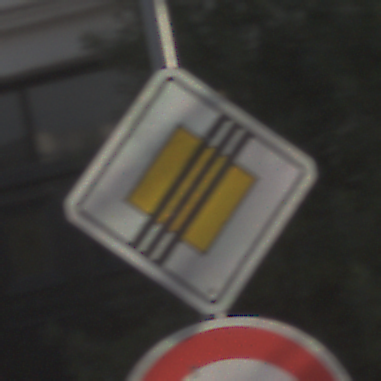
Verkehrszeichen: EndeVorfahrtsstrasse
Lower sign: Geschwindigkeit30
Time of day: MorningAfternoon
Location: Outdoor (Urban)
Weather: PartlyCloudy
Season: NotSpecified
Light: Natural